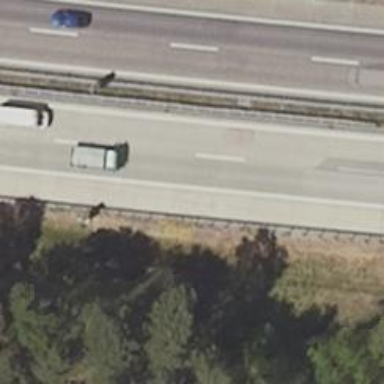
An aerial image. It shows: View of motorway.